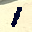
Label: 1